Question: i have this code:
'''
extern "C" __declspec(dllexport) void getName(void)
{
char buf[20];
int slotNumber = 1;
DWORD tempdw;
DWORD hStorm_LOBBYPTR;
hStorm_LOBBYPTR = (DWORD)GetModuleHandleW(L"Storm.dll") + 0x1000 + 0x40000 + 0x8000;
__asm
{
PUSHAD
MOV EAX, DWORD PTR DS:[hStorm_LOBBYPTR]
TEST EAX, EAX
JE nick_false
MOV ECX, DWORD PTR DS:[EAX+0xC464]
TEST ECX, ECX
JE nick_false
MOV EAX, DWORD PTR DS:[ECX+0x170+0xB0]
TEST EAX, EAX
JE nick_false
MOV EDX, slotNumber
MOV ECX, DWORD PTR DS:[EAX+EDX*4]
MOV EAX, DWORD PTR DS:[ECX+0x1A0]
MOV ECX, DWORD PTR DS:[EAX+0x1E4]
MOV EAX, DWORD PTR DS:[ECX+0x1E4]
MOV ECX, DWORD PTR DS:[EAX+0x1E8]
MOV tempdw, ECX
POPAD
JMP nick_true
nick_false:
XOR EAX, EAX
MOV tempdw, EAX
POPAD
}
sprintf(buf,"%d", tempdw);
MessageBox(0, buf, "Dll Injector", MB_ICONEXCLAMATION | MB_OK);
'''
'tempdw' is a pointer, but when I try to look at it,
I have this kind of garbage in MessageBox:

What should I do?
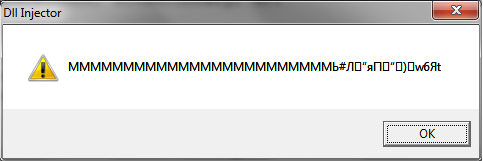
Answer: My guess is that your assembly stomps over something (possibly a register) which means that the 'sprintf' fails and the buffer just contains random stack noise.
Check this out by removing the assembly.